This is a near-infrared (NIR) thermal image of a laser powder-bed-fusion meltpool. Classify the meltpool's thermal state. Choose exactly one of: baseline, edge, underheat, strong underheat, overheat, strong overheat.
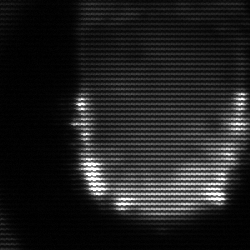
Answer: baseline